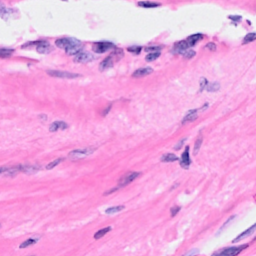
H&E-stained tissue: Breast